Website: home-depot
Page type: delivery-shipping
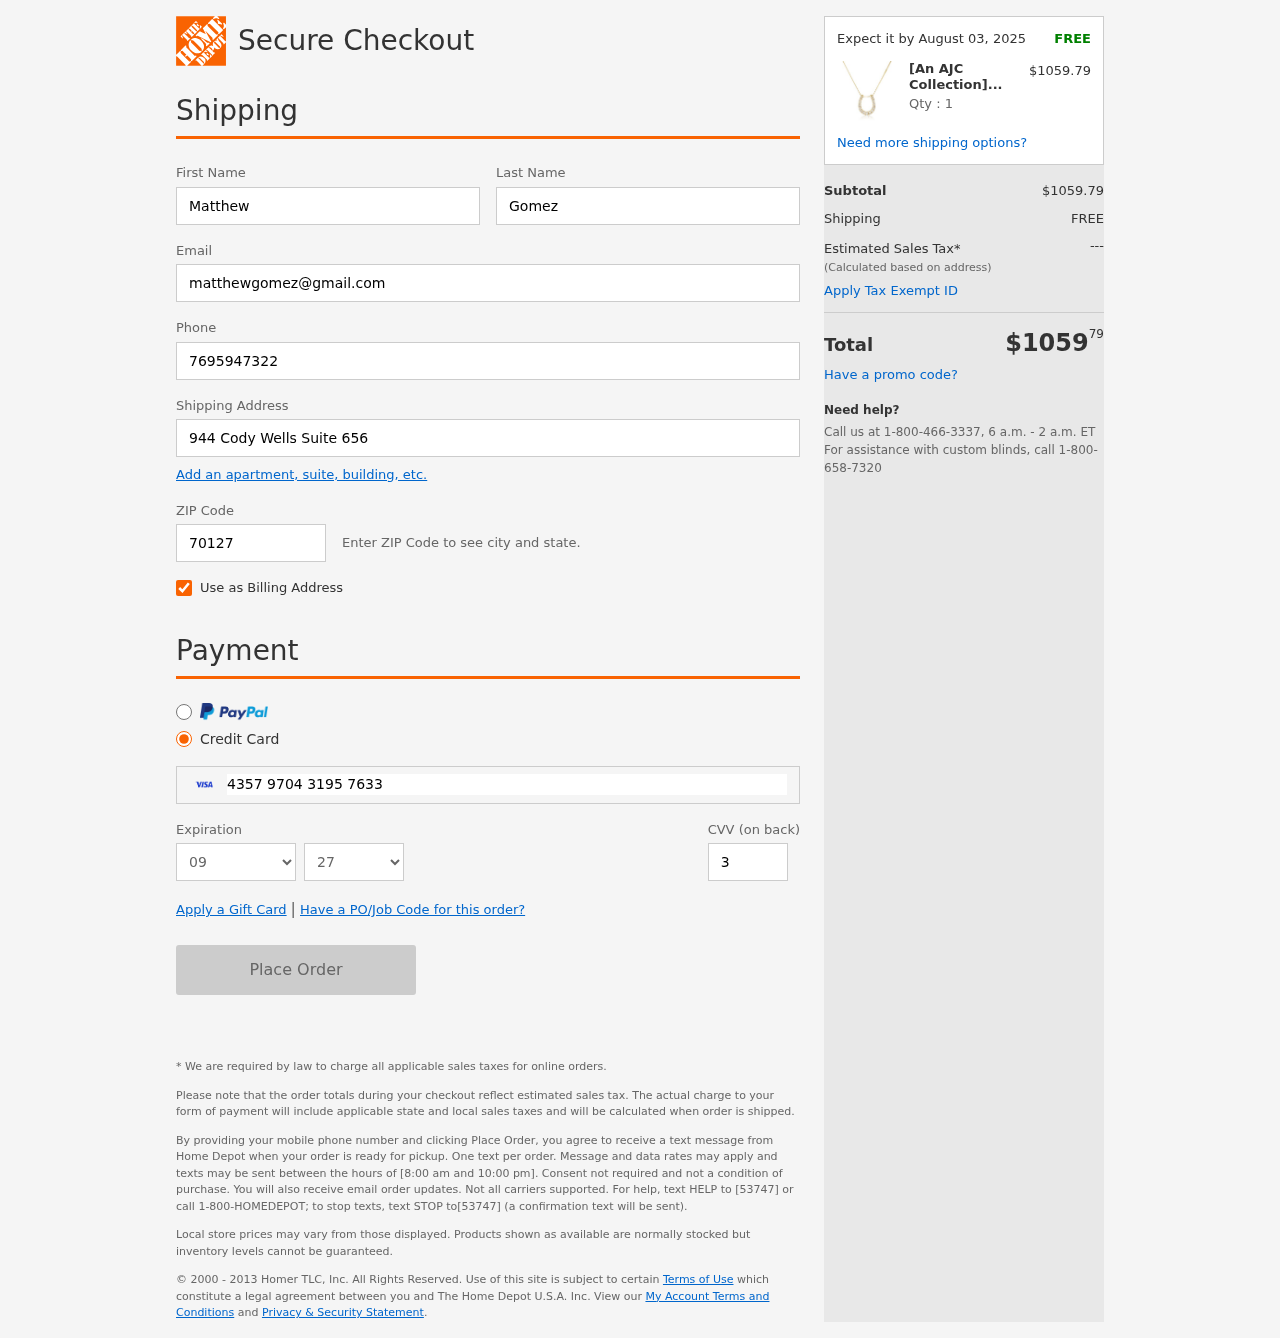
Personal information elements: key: PII_CARD_CVV
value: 344
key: PII_CARD_EXPIRY_MONTH
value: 09
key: PII_CARD_EXPIRY_YEAR
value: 27
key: PII_CARD_NUMBER
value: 4357 9704 3195 7633
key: PII_EMAIL
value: matthewgomez@gmail.com
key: PII_FIRSTNAME
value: Matthew
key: PII_LASTNAME
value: Gomez
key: PII_PHONE
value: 7695947322
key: PII_POSTCODE
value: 70127
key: PII_STREET
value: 944 Cody Wells Suite 656
Product elements: key: PRODUCT1_NAME
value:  [An AJC Collection] an AJC Collection Diamond K10 iero-go-rudonekkuresu (Total 0.20 CT) 5443 – 6813
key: PRODUCT1_PRICE
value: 1059.79
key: PRODUCT1_QUANTITY
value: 1
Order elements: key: ORDER_DELIVERY_DATE
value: Expect it by August 03, 2025
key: ORDER_SUBTOTAL
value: $1059.79
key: ORDER_SHIPPING_COST
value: FREE
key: ORDER_TOTAL
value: $105979